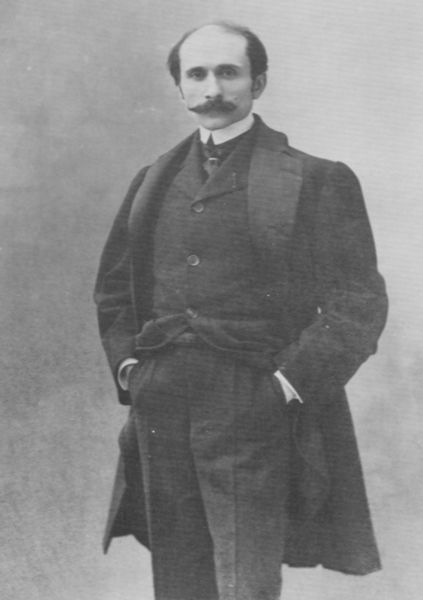
Titel: Edmond Rostand (1868-1918), Dramatiker
Künstler: Atelier Nadar
Institution: unbekannt
Schlagwörter: mann, weiß, frisur, grau, haar, hintergrund, mund, nase, schwarz, stirn, blick, anzug, bart, hemd, hose, jacke, schnurrbart, augen, falten, kragen, mensch, stehen, bildnis, herr, hände, portrait, porträt, mantel, pose, augenbrauen, kinn, knopf, lippen, ohren, schnäuzer, falte, krawatte, ernst, brauen, glatze, atelier, platte, knöpfe, revers, schnauzbart, schnauzer, weste, foto, fotografie, photographie, schwarzweiß, hohe stirn, posieren, halbglatze, photo, hosentaschen, hosentasche, taschen, dreiviertelfigur, aufnahme, revert, bügelfalte, lichtbild, bügelfalten, hochgeschoben, in den taschen